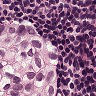
Metastatic tissue present: yes